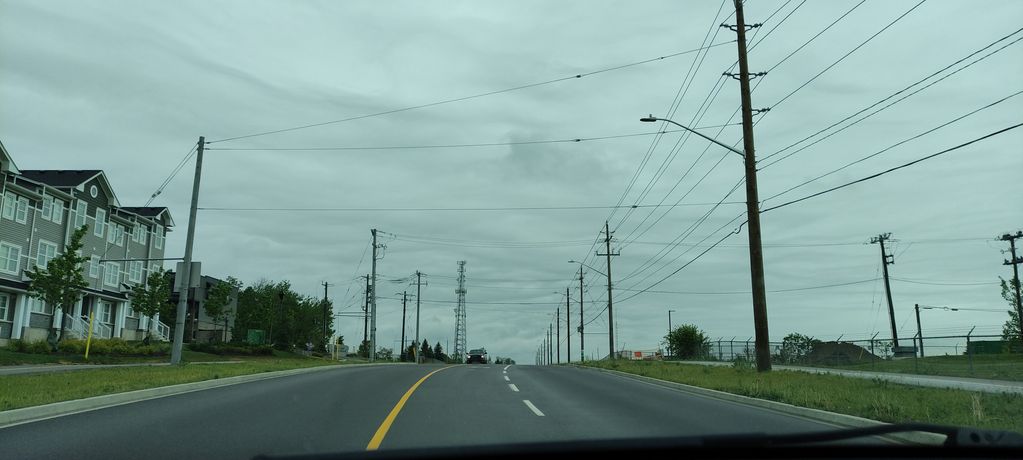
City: kitchener-waterloo